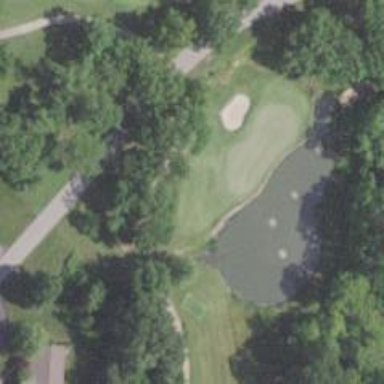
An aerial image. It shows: View of golf hole.